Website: lowes
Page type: order-returns
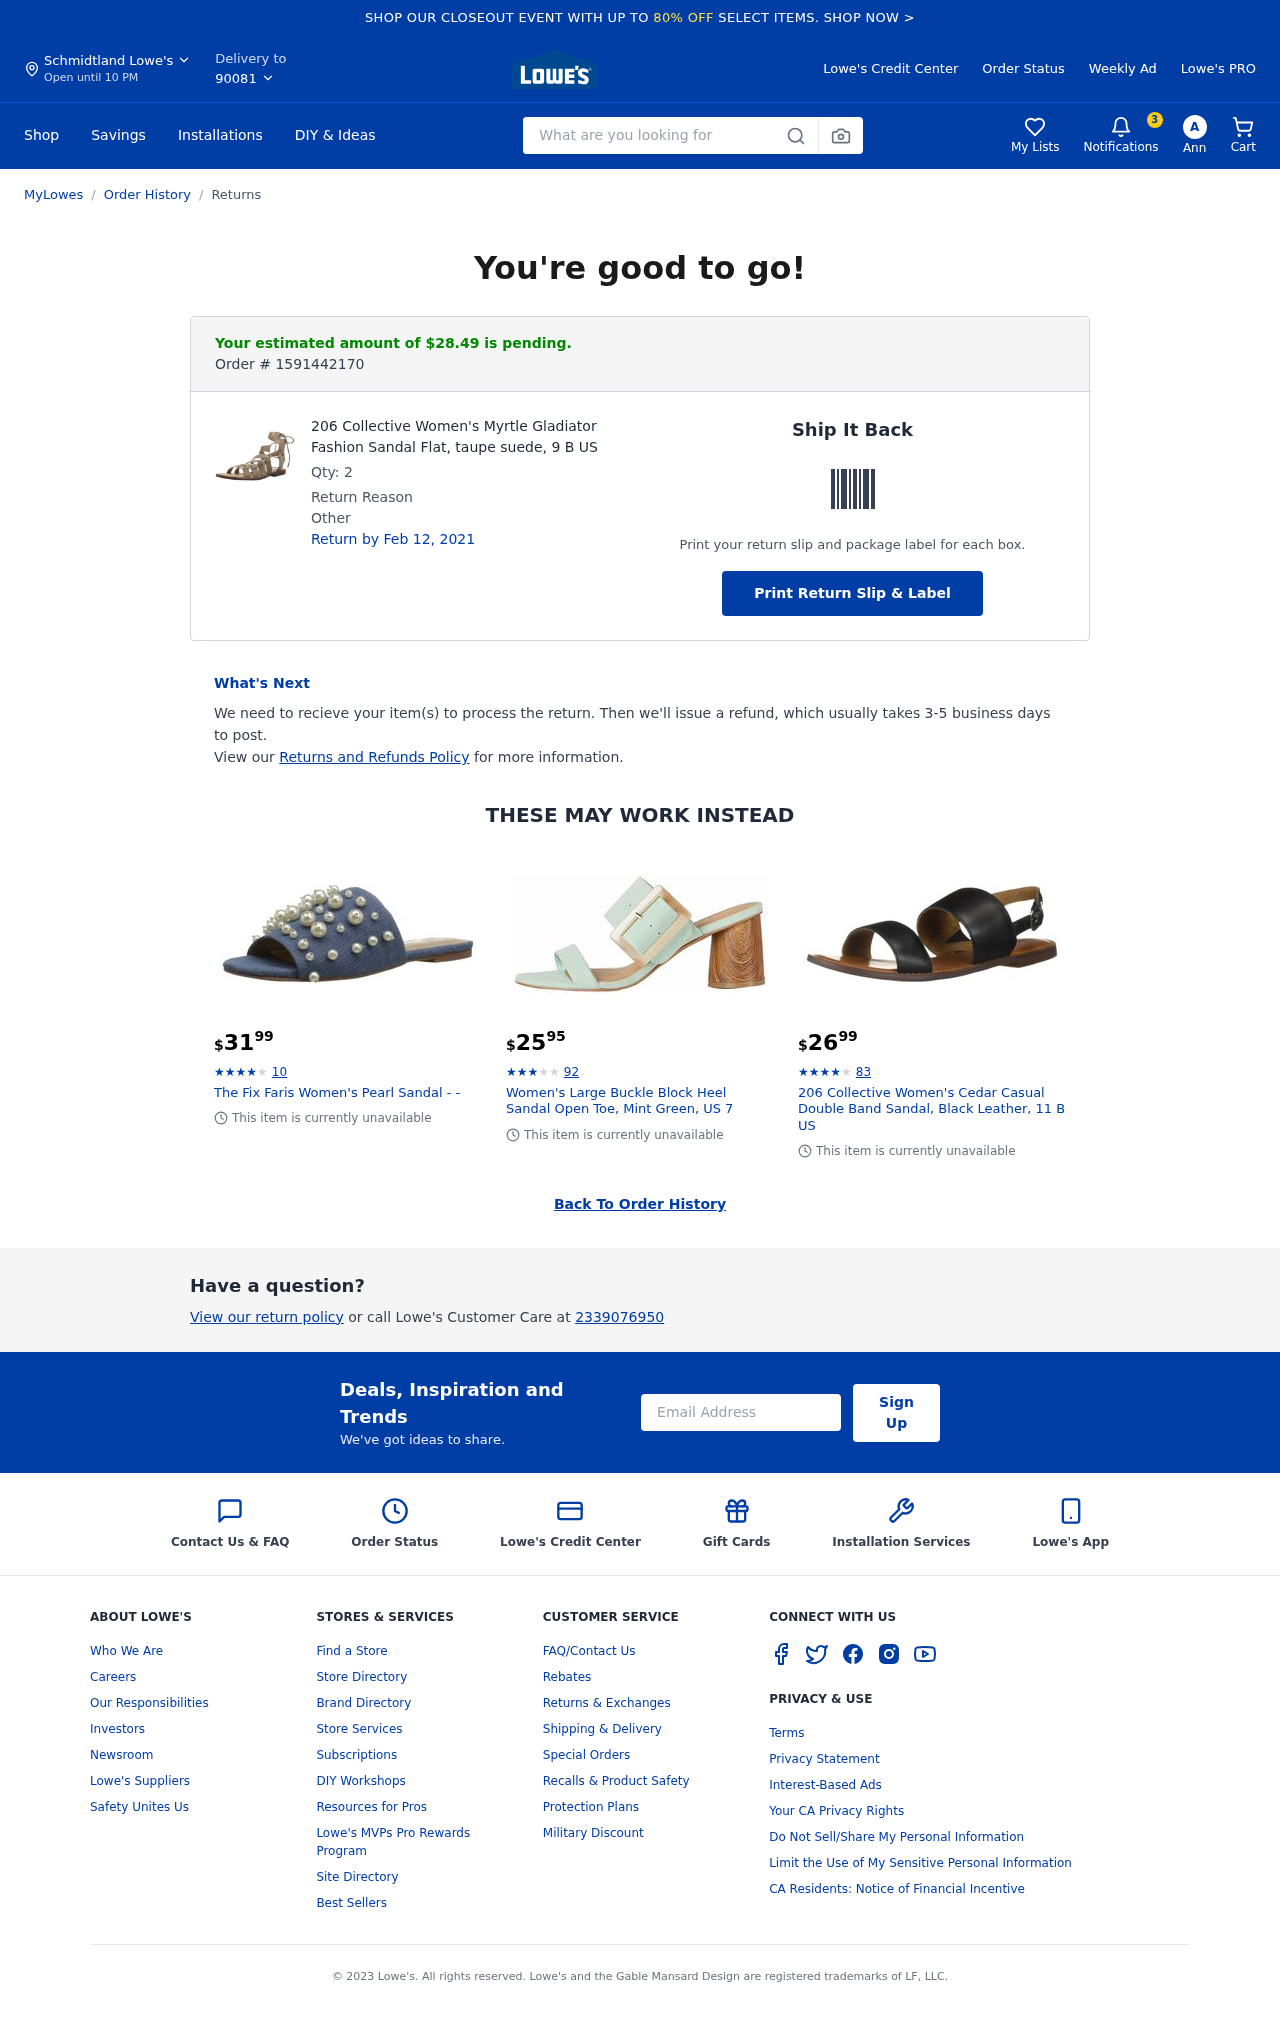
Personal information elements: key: PII_CITY
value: Schmidtland
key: PII_EMAIL
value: annwiggins@gmail.com
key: PII_FIRSTNAME
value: Ann
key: PII_PHONE
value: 2339076950
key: PII_POSTCODE
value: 90081
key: PII_FIRSTNAME_INITIAL
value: A
Product elements: key: PRODUCT1_NAME
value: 206 Collective Women's Myrtle Gladiator Fashion Sandal Flat, taupe suede, 9 B US
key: PRODUCT1_QUANTITY
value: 2
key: PRODUCT2_NAME
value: The Fix Faris Women's Pearl Sandal -  -
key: PRODUCT2_NUM_RATINGS
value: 10
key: PRODUCT2_PRICE
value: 31.99
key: PRODUCT2_RATING
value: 4.5
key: PRODUCT3_NAME
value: Women's Large Buckle Block Heel Sandal Open Toe, Mint Green, US 7
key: PRODUCT3_NUM_RATINGS
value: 92
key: PRODUCT3_PRICE
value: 25.95
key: PRODUCT3_RATING
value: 3.8
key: PRODUCT4_NAME
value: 206 Collective Women's Cedar Casual Double Band Sandal, Black Leather, 11 B US
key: PRODUCT4_NUM_RATINGS
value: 83
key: PRODUCT4_PRICE
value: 26.99
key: PRODUCT4_RATING
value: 4.8
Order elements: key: ORDER_NUM_ITEMS
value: Cart
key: ORDER_TOTAL
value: Your estimated amount of $28.49 is pending.
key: ORDER_ID
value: Order # 1591442170
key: ORDER_RETURN_BY_DATE
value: Return by Feb 12, 2021
Search elements: key: HEADER_SEARCH
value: What are you looking for
Other elements: key: NOTIFICATION_COUNT
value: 3